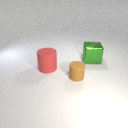
large green metal cube behind large red rubber cylinder